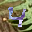
Label: 4